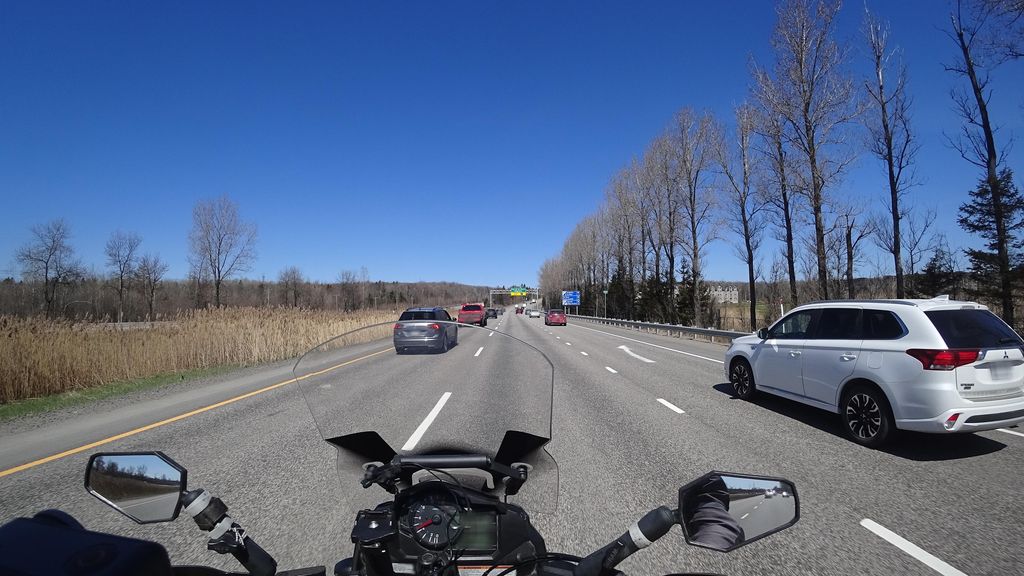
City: quebec_city